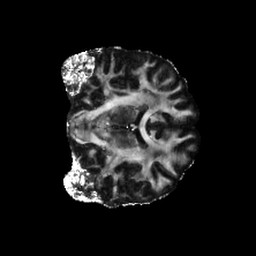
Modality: FA
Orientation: coronal
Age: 27
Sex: male
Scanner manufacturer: siemens
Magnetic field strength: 6.98 T
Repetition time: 7.08 s
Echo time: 0.0756 s